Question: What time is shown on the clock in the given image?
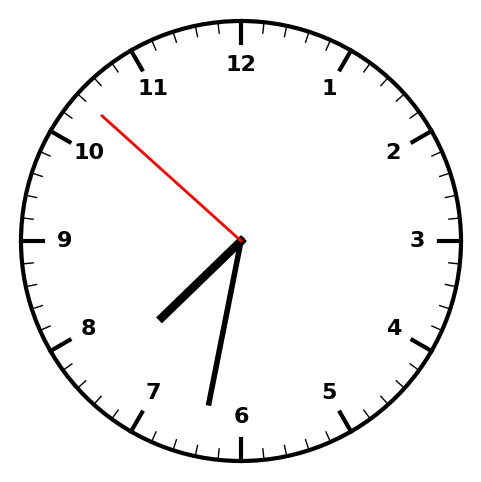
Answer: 07:31:52